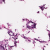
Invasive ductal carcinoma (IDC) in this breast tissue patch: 1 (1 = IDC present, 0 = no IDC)